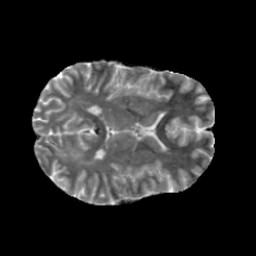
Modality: MD
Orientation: axial
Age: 26
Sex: female
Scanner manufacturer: siemens
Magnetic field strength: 6.98 T
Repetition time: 7.776 s
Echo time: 0.076 s